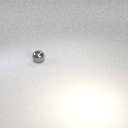
small gray metal sphere